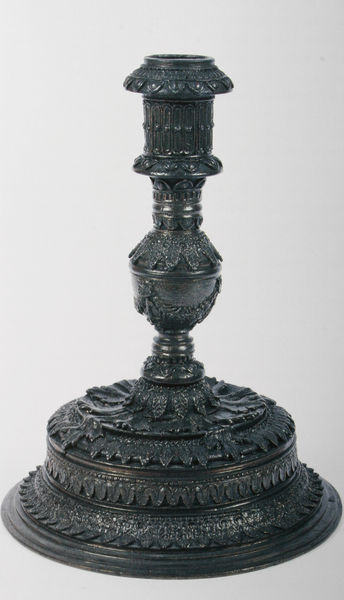
Titel: Kerzenständer
Künstler: Venezianisch
Standort: Venedig
Institution: Museo Correr
Schlagwörter: blau, blätter, dunkel, fuß, weiß, blumen, braun, grau, marmor, schwarz, tisch, muster, ornament, zylinder, alt, barock, silber, sockel, hals, kelch, blatt, girlande, rund, ranken, skulptur, schwer, black, old, schmal, glanz, floral, ornamente, verzierung, kerze, leuchter, metall, bronze, plastik, fein, hoch, foto, fotografie, photographie, bögen, penis, eisen, gusseisen, halterung, messing, zinn, kupfer, kunst, girlanden, photo, verziert, kerzenständer, knauf, kerzenhalter, kerzenleuchter, handwerk, wood, antik, roman, blattwerk, dicht, metal, ständer, basis, pokal, empire, filigran, fotographie, kunsthandwerk, objekt, ziseliert, pflanzlich, standfuß, kerzenhalten, wulst, verzierungen, kandelaber, gegossen, victorian, klassizistisch, feston, leaves, arkantus, antique, antikisiert, geschmückt, baluster, candle, ziselierung, goldschmiedearbeit, photograph, blak, leuchtenfuß, messingleuchter, zisliert, candlestick, marmo, 19. jh., carved, patina, altargegenstand, holder, kerzenhaöter, wide base, arkanthus